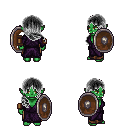
a pixel art fantasy rpg character, female body template, orc, green skin, purple robe, robe skirt, gray right-swept hairstyle, leather bracers, shield, four views (front, back, left, right), 2x2 character sprite sheet, small pixel art, hard edges, no anti-aliasing